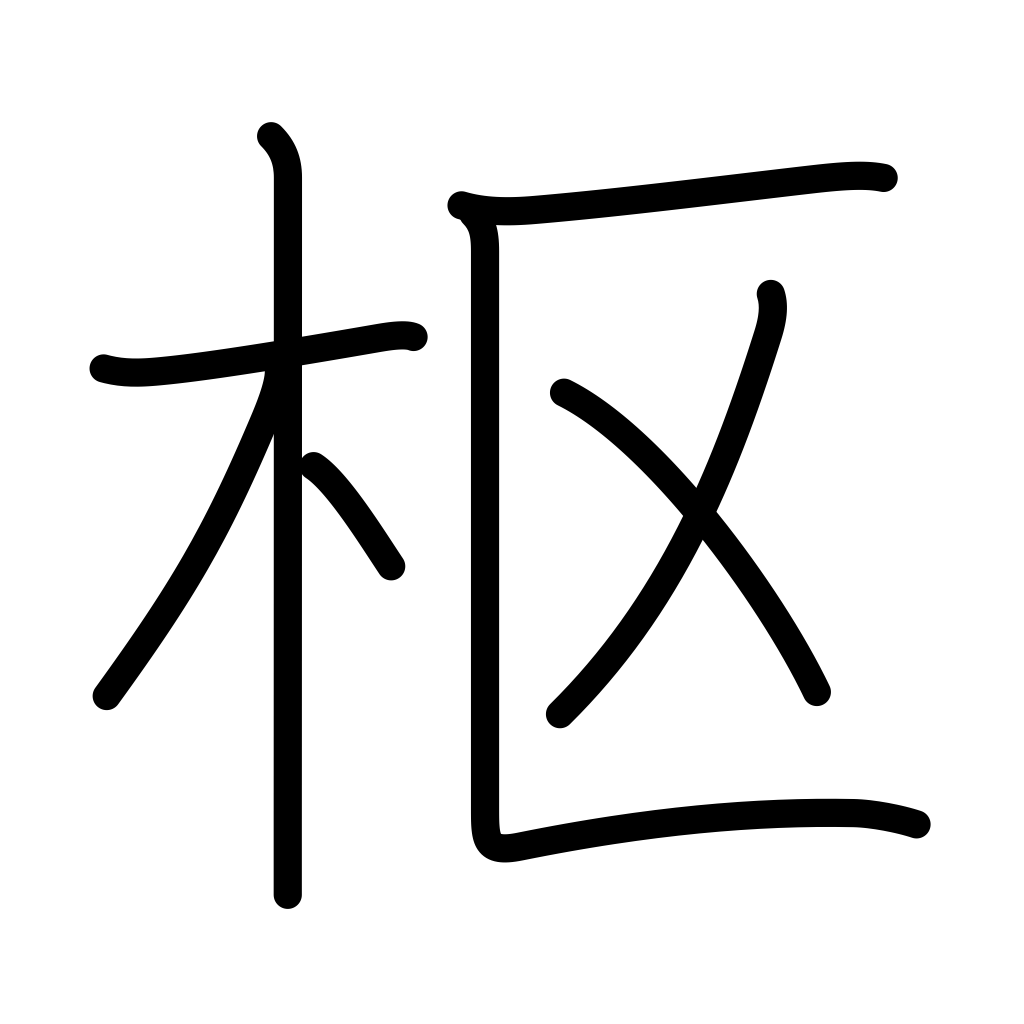
Meaning: hinge, pivot, door, center of things